Question:
I am able to generate graph using 'xlsxwriter' in Python by line properties. But I need to put
4 dots(diamond) on the particular value. Can anyone suggest me How Can I put diamond on the particular value using line properties in 'xlsxwriter'.
if require than I can post the code also.
'''
from openpyxl import load_workbook
from xlsxwriter.workbook import Workbook
import math
def graph(headline,table_percentage,table_threashold):
"""Create Graph Chart"""
wb = load_workbook(filename = 'sample.xlsx')
worksheet_final = wb.get_sheet_by_name(name='test')
workbook = Workbook('graphs.xlsx')
worksheet = workbook.add_worksheet()
heading =['test1','test2','test3','test4','test5']
worksheet.write_row('A1',heading)
count =2
while(count < worksheet_final.get_highest_row()):
data_x = worksheet_final.cell(row = count, column = 1).value
data_y = worksheet_final.cell(row = count, column = 2).value
data_s1 = worksheet_final.cell(row = count, column = 8).value
data_d0 = worksheet_final.cell(row = count, column = 14).value
data_d1 = worksheet_final.cell(row = count, column = 20).value
worksheet.write(count,0,round(data_x,0))
worksheet.write(count,1,data_y)
worksheet.write(count,2,data_s1)
worksheet.write(count,3,data_d0)
worksheet.write(count,4,data_d1)
count = count + 1
# Create a new chart with properties object.
chart = workbook.add_chart({'type': 'line'})
cellname = headline
chart.set_title({'name':cellname})
chart.set_x_axis({'name':'CLK-D Time (ps)',
'name_font':{'size':14,'bold':True},
})
chart.set_y_axis({'name':'CLK-Q Time (ps)',
'name_font':{'size':14,'bold':True},
})
chart.set_size({'width': 720, 'height': 576})
# Add a series to the chart.
chart.add_series({
'categories' : '=Sheet1!$A$2:$A$503',
'values': '=Sheet1!$B$1:$B$503',
'name':'clk2q0_S',
'line':{'color':'blue'},
})
chart.add_series({
'categories' : '=Sheet1!$A$2:$A$503',
'values': '=Sheet1!$C$1:$C$503',
'name':'clk2q1_S',
'line':{'color':'red'}})
chart.add_series({
'categories' : '=Sheet1!$A$2:$A$503',
'values': '=Sheet1!$D$1:$D$503',
'name':'clk2q0_H',
'line':{'color':'blue'}})
chart.add_series({
'categories' : '=Sheet1!$A$2:$A$503',
'values': '=Sheet1!$E$1:$E$503',
'name':'clk2q1_H',
'line':{'color':'red'}})
# Insert the chart into the worksheet.
worksheet.insert_chart('K1', chart)
workbook.close()
if __name__ == '__main__':
table_percentage = "5%"
table_threashold = {}
#Need to put dot on the below 4 value
table_threashold ['setup_mt1'] = [5,210]
table_threashold ['setup_mt0'] = [-105,140]
table_threashold ['hold_mt0'] = [-39,143]
table_threashold ['hold_mt1'] = [-41,96]
headline = "sample_data"
graph(headline,table_percentage,table_threashold)
'''
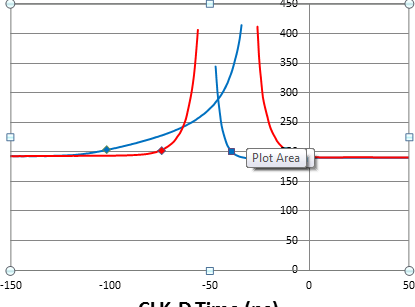
Answer: In <URL> series option and turn off markers that you don't want.
'''
from xlsxwriter.workbook import Workbook
workbook = Workbook('chart_point.xlsx')
worksheet = workbook.add_worksheet()
chart = workbook.add_chart({'type': 'line'})
data = [
[1, 2, 3, 4, 5],
[2, 4, 6, 8, 10],
[3, 6, 9, 12, 15],
]
# Write the data for the chart.
worksheet.write_column('A1', data[0])
worksheet.write_column('B1', data[1])
worksheet.write_column('C1', data[2])
# Add a chart series with markers but turn some off.
chart.add_series({
'categories': '=Sheet1!$A$1:$A$5',
'values': '=Sheet1!$B$1:$B$5',
'marker': {'type': 'automatic'},
'points': [
{'fill': {'none': True}, 'line': {'none': True}},
{'fill': {'none': True}, 'line': {'none': True}},
{'fill': {'none': True}, 'line': {'none': True}},
{'fill': {'none': True}, 'line': {'none': True}},
],
})
# Add a second chart series.
chart.add_series({
'categories': '=Sheet1!$A$1:$A$5',
'values': '=Sheet1!$C$1:$C$5',
'marker': {'type': 'automatic'},
'points': [
{'fill': {'none': True}, 'line': {'none': True}},
{},
{'fill': {'none': True}, 'line': {'none': True}},
{'fill': {'none': True}, 'line': {'none': True}},
{'fill': {'none': True}, 'line': {'none': True}},
],
})
worksheet.insert_chart('E9', chart)
workbook.close()
'''

This implies that you can only indicate markers that are part of the series, i.e., there is no facility in XlsxWriter for adding a point to a chart that isn't part of a series.